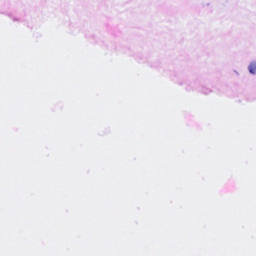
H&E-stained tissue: Breast